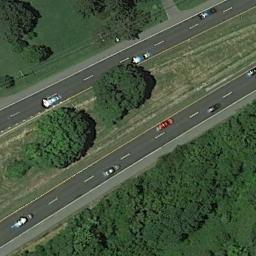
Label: freeway